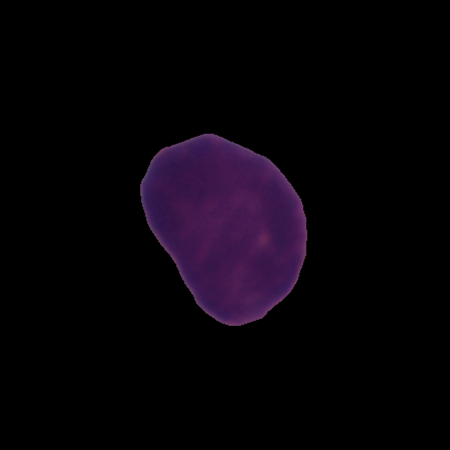
Label: healthy